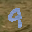
Label: 9